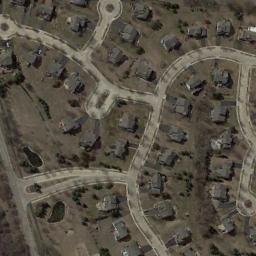
Label: residential